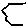
Label: hexagon